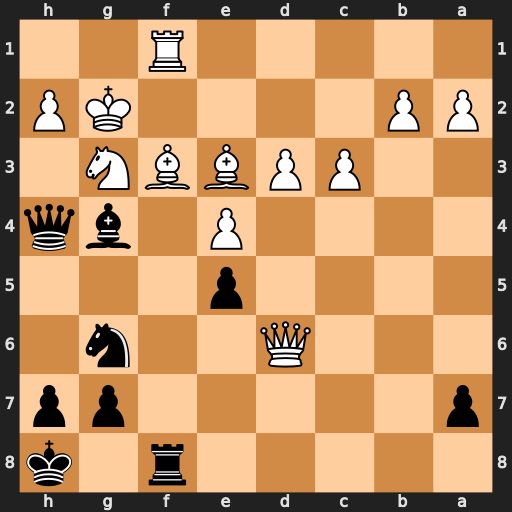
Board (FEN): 5r1k/p5pp/3Q2n1/4p3/4P1bq/2PPBBN1/PP4KP/5R2
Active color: b
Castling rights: -
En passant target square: -
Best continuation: Bh3+ Kg1 Bxf1 Kxf1 Rxf3+